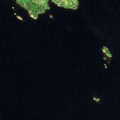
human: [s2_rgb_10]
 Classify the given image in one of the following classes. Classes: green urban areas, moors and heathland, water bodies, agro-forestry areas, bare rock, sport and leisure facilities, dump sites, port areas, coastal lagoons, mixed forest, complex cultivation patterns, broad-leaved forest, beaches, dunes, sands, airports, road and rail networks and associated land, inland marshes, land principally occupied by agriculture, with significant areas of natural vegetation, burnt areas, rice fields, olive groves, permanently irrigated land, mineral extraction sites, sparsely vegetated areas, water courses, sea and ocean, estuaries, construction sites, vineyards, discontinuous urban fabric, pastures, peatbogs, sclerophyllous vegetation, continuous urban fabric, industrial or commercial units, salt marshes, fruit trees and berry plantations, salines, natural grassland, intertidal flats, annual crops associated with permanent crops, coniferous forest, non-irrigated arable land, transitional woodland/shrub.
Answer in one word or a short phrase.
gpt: water bodies